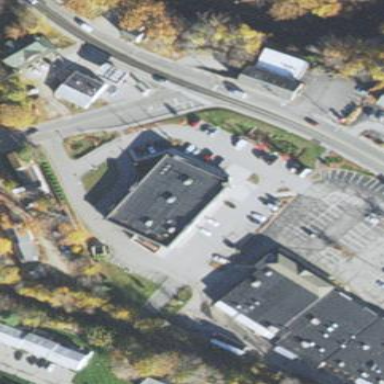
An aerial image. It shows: Building.